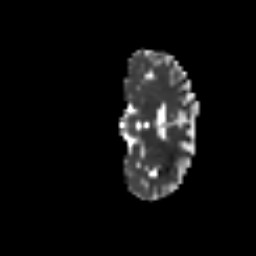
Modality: MD
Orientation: coronal
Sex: female
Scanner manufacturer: ge
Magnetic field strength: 3 T
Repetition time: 7 s
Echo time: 0.0808 s